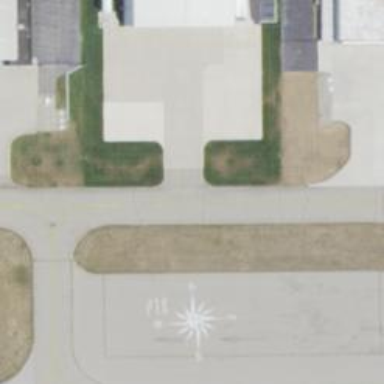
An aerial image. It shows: View of taxiway at the airport.